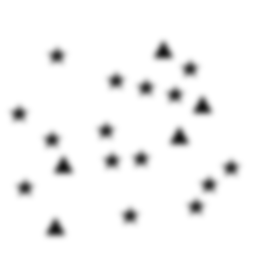
Squares: 0
Triangles: 5
Stars: 15
Total shapes: 20